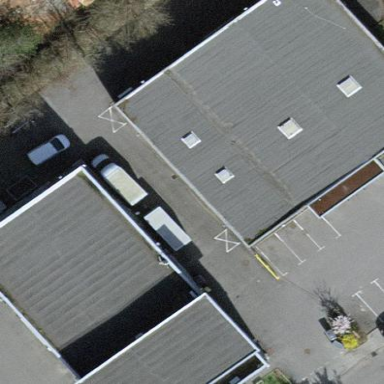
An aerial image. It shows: Building that houses farm shop.